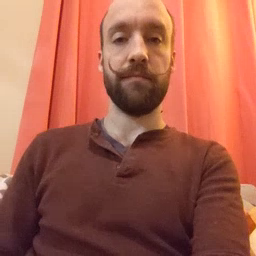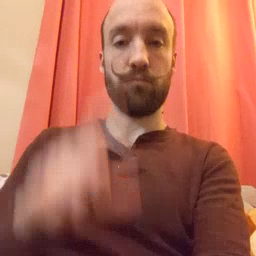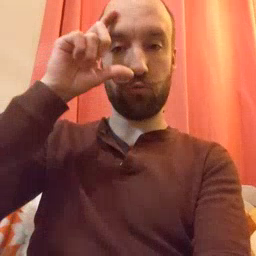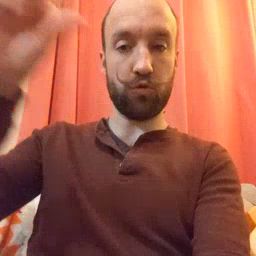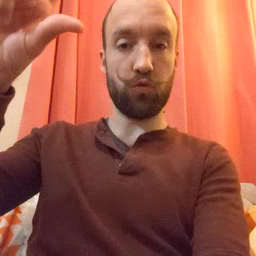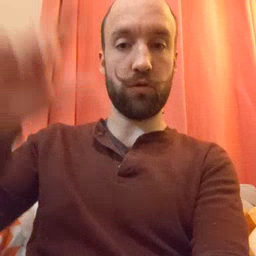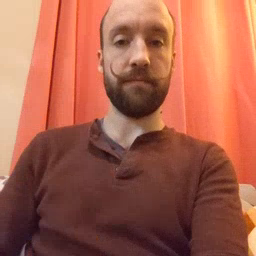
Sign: moon